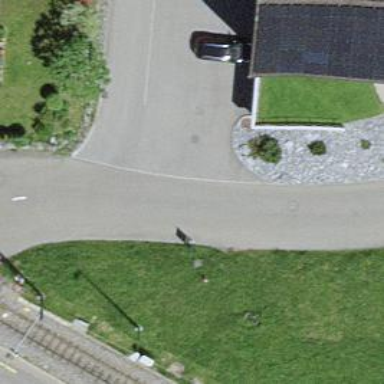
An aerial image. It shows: Residential road with asphalt surface.